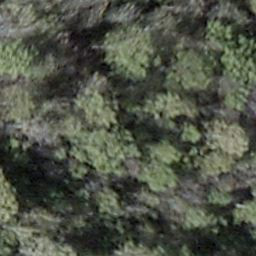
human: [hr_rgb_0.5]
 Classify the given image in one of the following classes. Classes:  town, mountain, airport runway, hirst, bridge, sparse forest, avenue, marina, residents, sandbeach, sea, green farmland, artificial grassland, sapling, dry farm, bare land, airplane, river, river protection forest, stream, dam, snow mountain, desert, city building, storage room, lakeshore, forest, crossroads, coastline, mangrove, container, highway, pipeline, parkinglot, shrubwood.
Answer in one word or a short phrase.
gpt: shrubwood